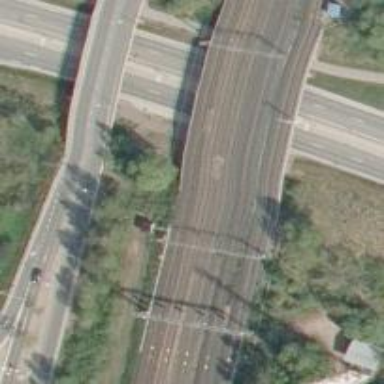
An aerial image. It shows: Railway with continuous electrified contact lines.